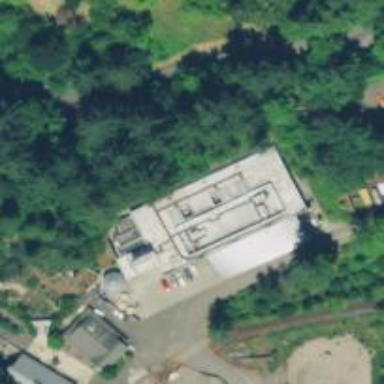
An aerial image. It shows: Building that houses veterinary clinic.